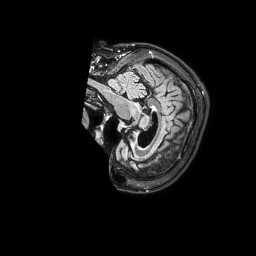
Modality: FLAIR
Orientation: sagittal
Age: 75
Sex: female
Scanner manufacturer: philips
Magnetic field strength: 1.5 T
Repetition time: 4.8 s
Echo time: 0.3071 s